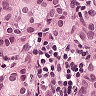
Metastatic tissue present: yes